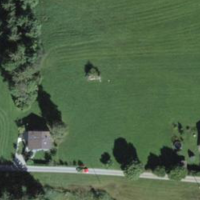
EUNIS habitat code: 24
Species observed at this site:
Filipendula ulmaria